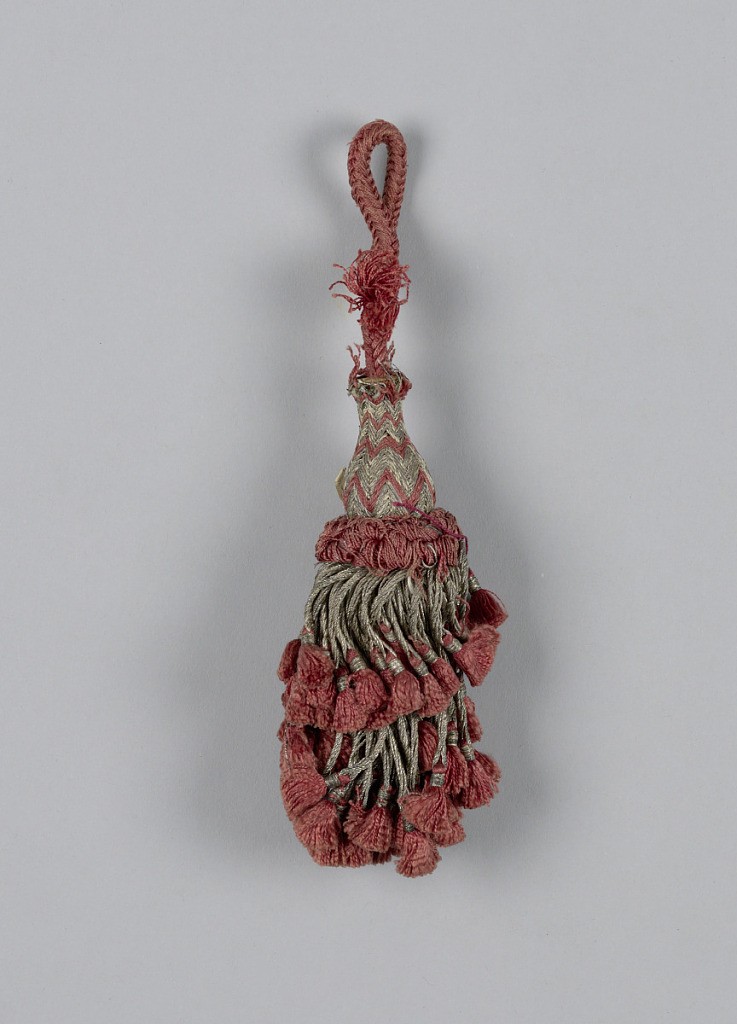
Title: Tassel
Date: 18th century
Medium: silk, metal thread, wooden core
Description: Skirt of silver threads in two lengths twisted and looped and supporting red silk tassels. Collar of red silk in loops. Head is vase-shaped and wrapped with red silk and silver threads in chevron pattern. Loop of red silk cord.